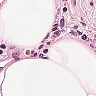
Metastatic tissue present: no